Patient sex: M
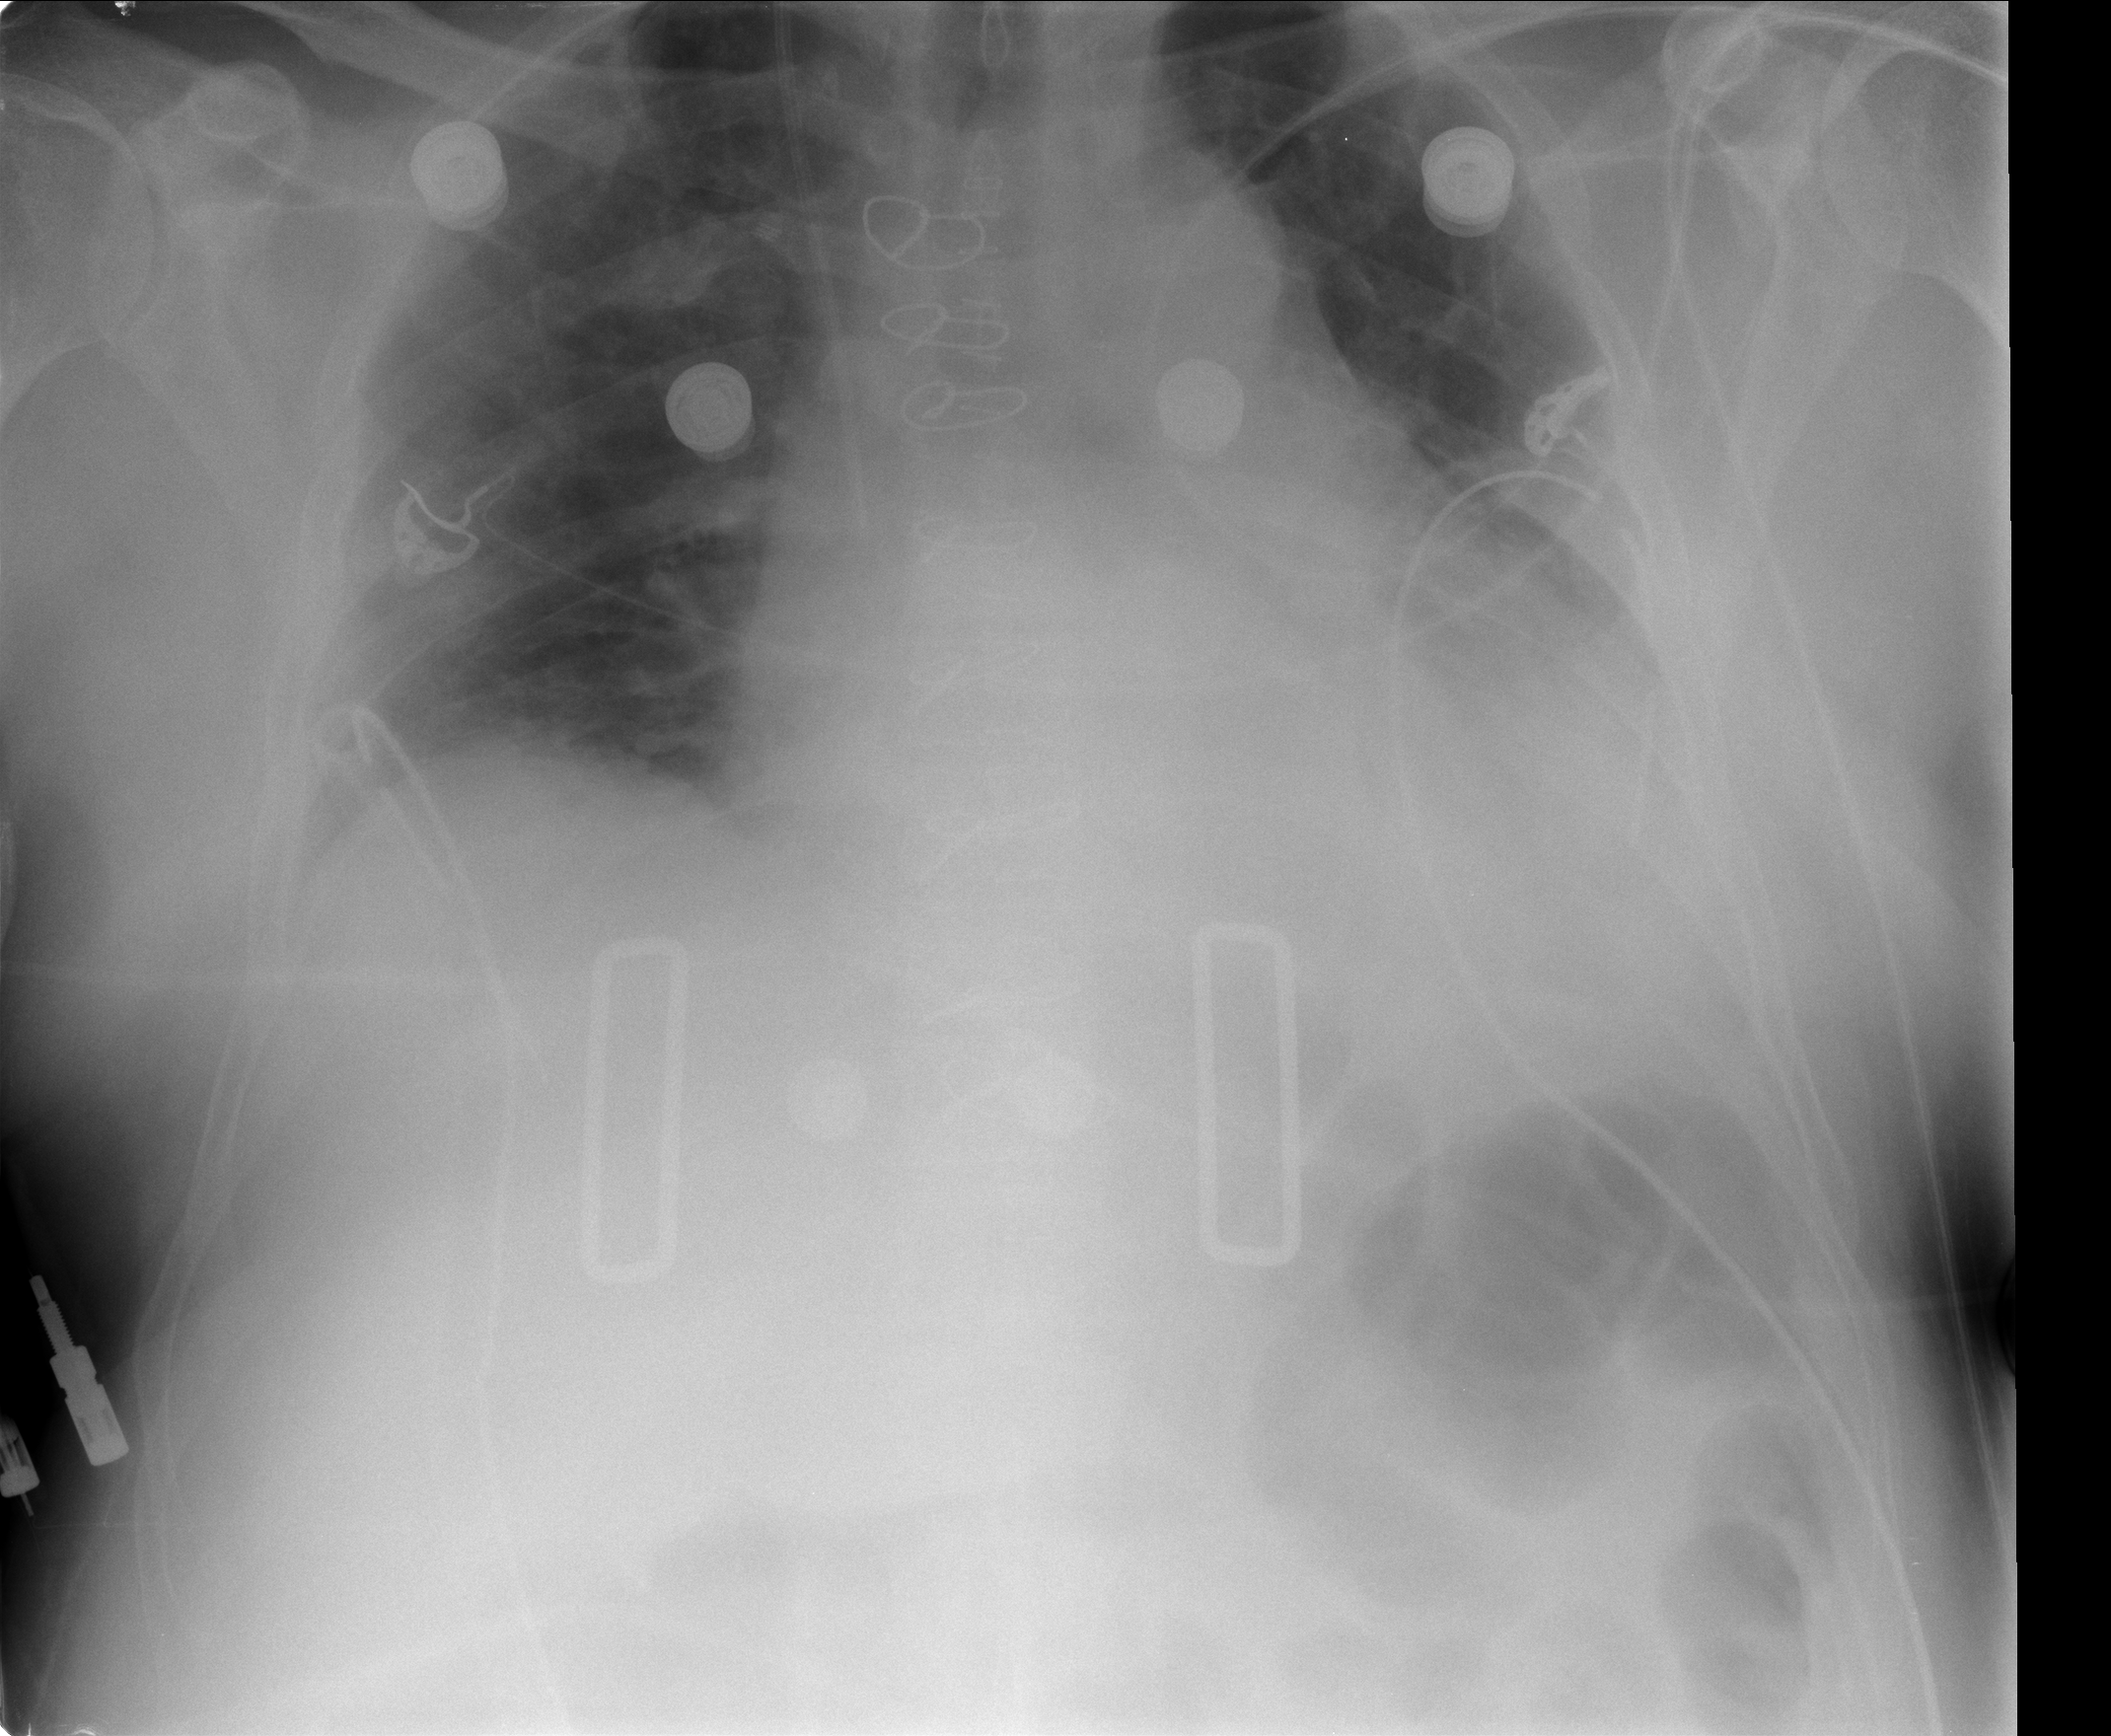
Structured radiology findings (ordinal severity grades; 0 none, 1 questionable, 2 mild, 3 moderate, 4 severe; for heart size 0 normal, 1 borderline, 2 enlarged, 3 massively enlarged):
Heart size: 2
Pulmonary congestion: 0
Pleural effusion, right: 0
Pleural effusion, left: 1
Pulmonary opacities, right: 0
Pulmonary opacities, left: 0
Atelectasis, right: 0
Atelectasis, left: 1